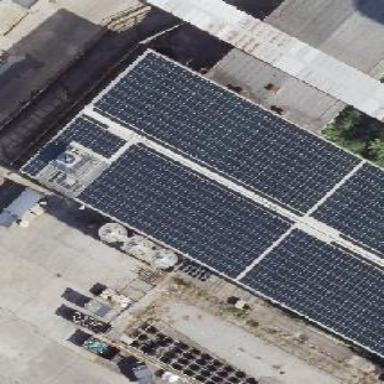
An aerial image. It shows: Solar power generator using photovoltaic panels.